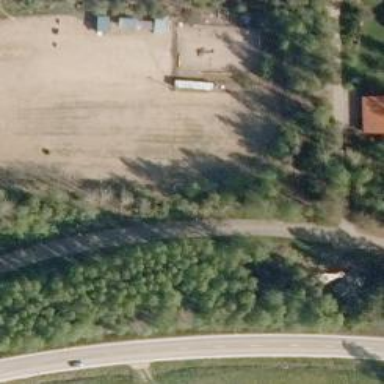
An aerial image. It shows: Unpaved dog agility pitch.